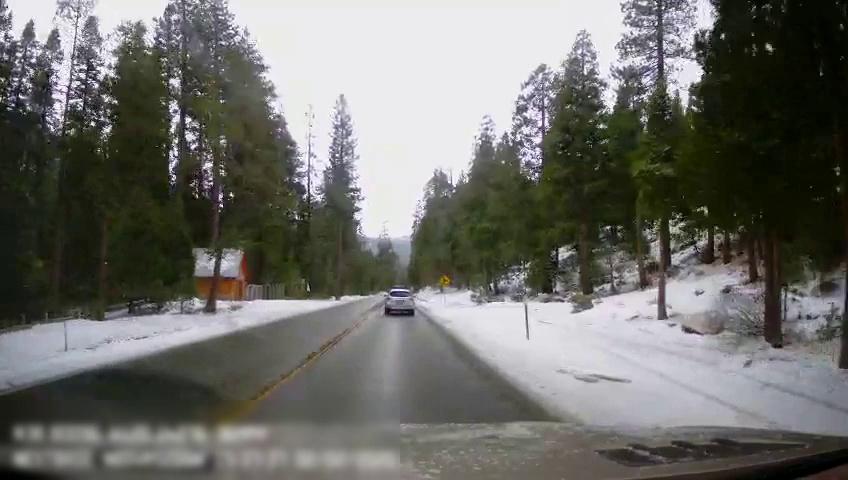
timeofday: Day
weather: Snowy
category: Drivable Space
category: Vehicles | SUV
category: Lanes | Current Lane
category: Lanes | Opposite Lane
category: Traffic | Signs